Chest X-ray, AP view. Patient: 45 years old, sex F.
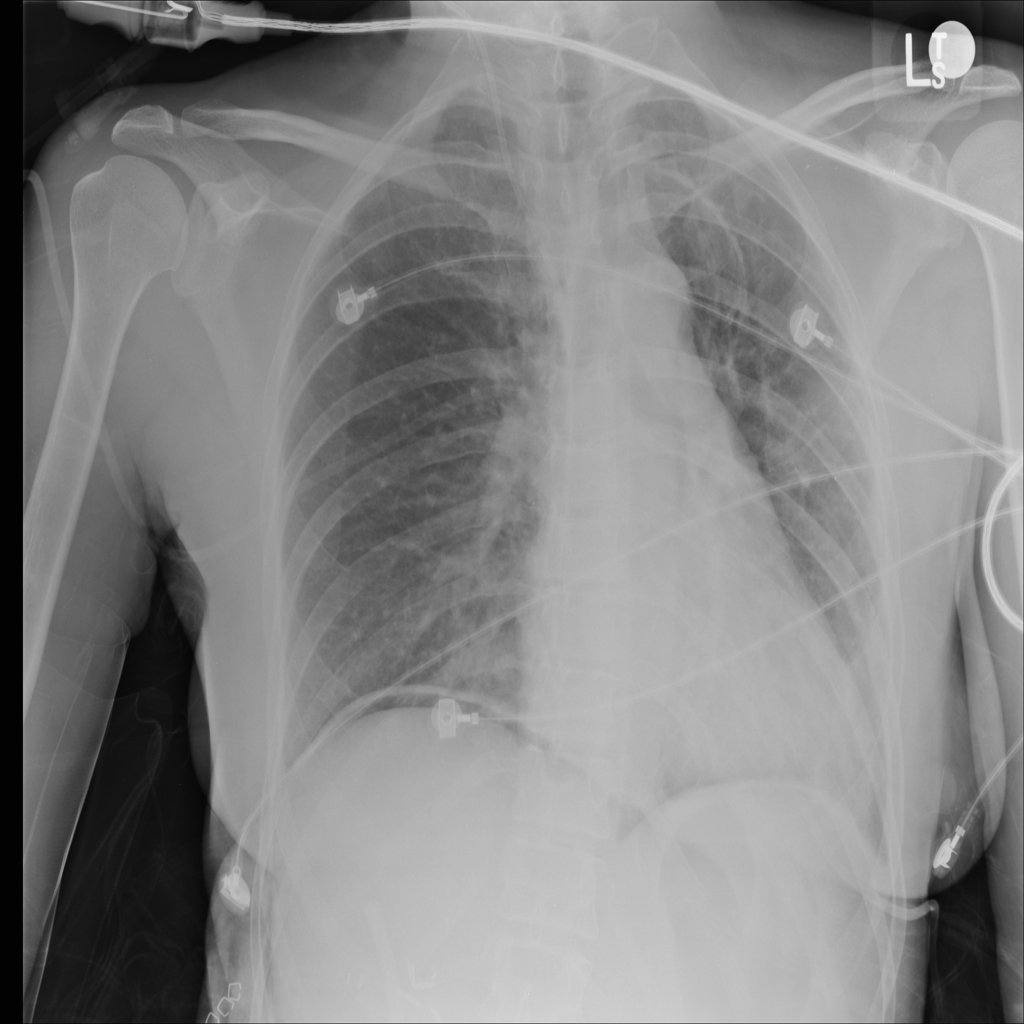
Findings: No Finding